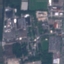
Land use / land cover: Industrial